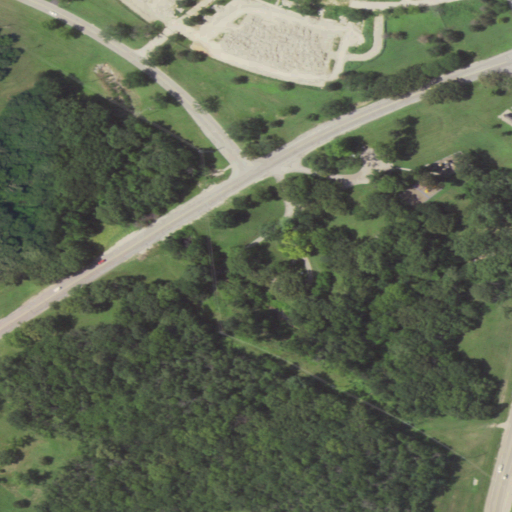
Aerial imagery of valley in Kansas named Magazine Canyon containing deciduous forest, low intensity development, open development, medium intensity development, high intensity development, and pasture